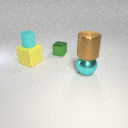
small cyan rubber cylinder behind large brown metal cylinder